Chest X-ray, PA view. Patient: 22 years old, sex M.
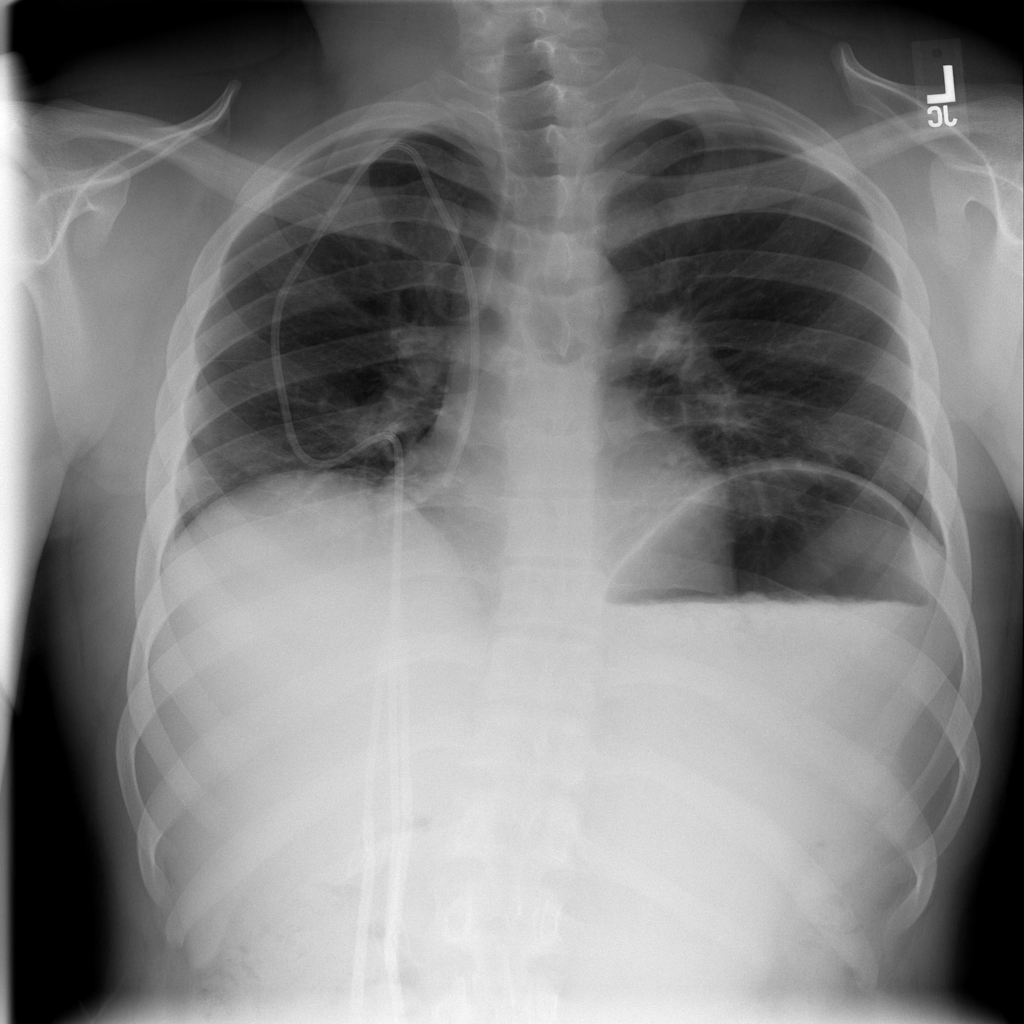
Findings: Atelectasis